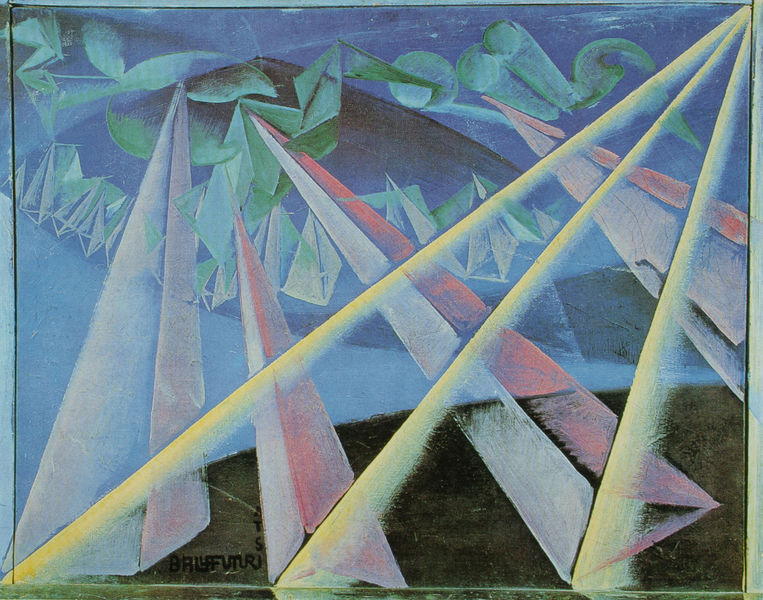
Titel: Transformation Form-Geist
Künstler: Giacomo Balla
Standort: Rom
Institution: Sammlung Balla
Schlagwörter: blau, blätter, weiß, dreieck, gelb, grün, bunt, schwarz, rot, expressionismus, hügel, figur, rosa, wald, gleb, schrift, bogen, abstrakt, formen, scheinwerfer, figuren, strahlen, form, sonnenstrahlen, dreiecke, roas, von oben, kristallin